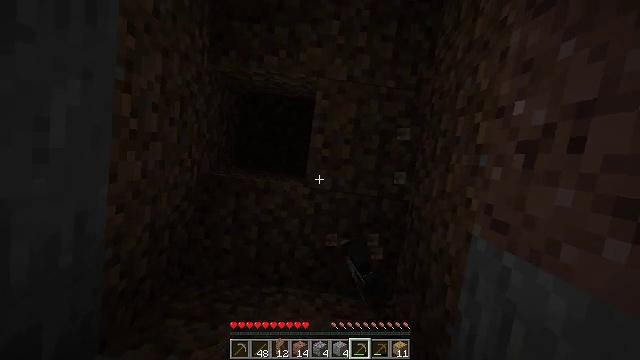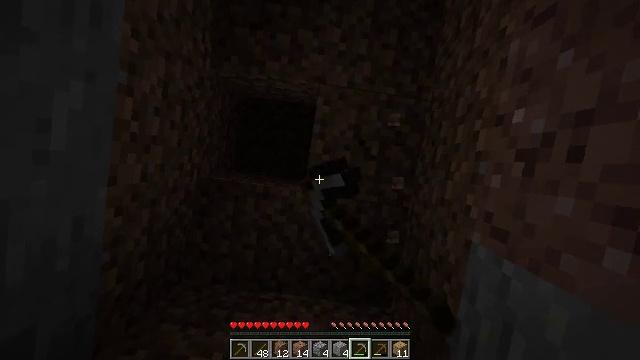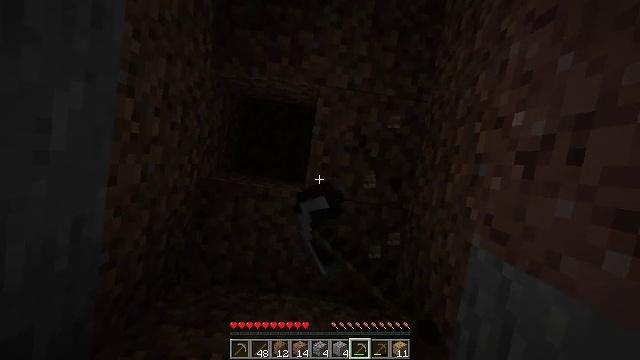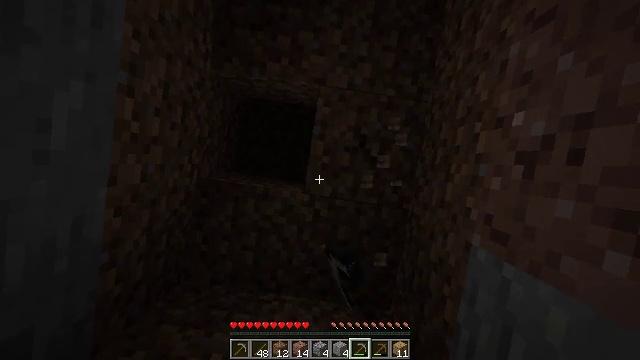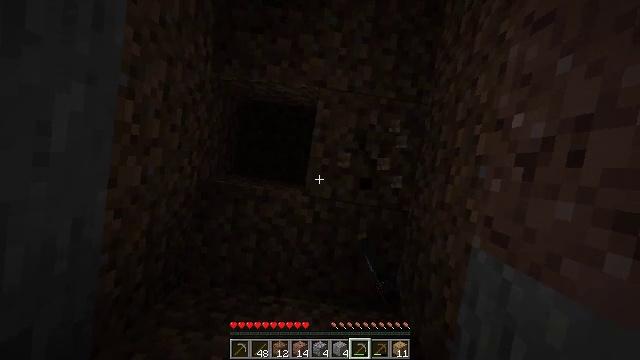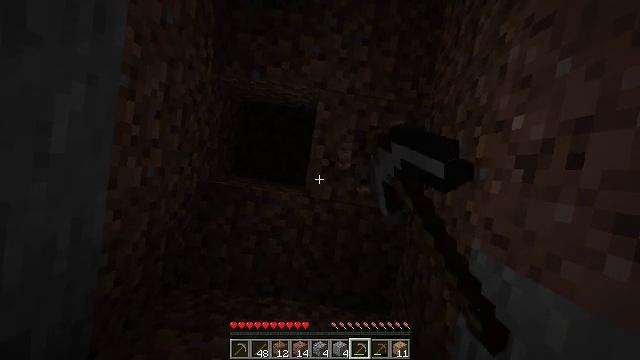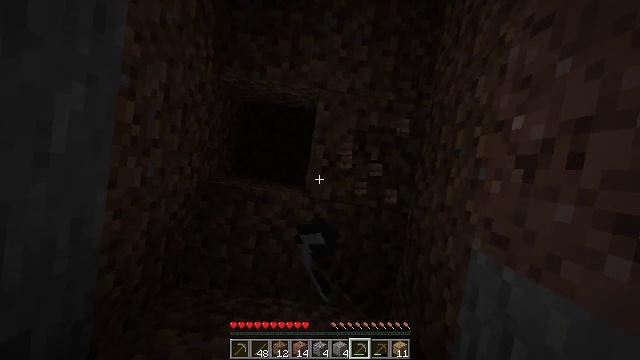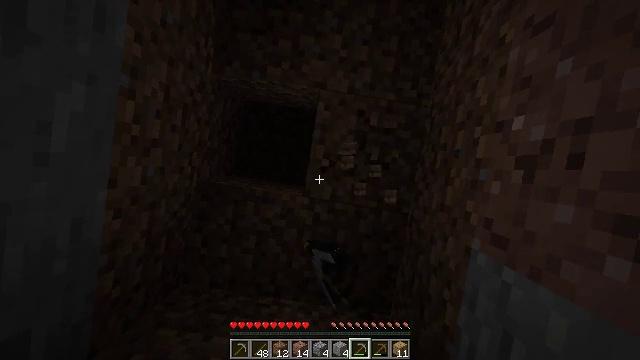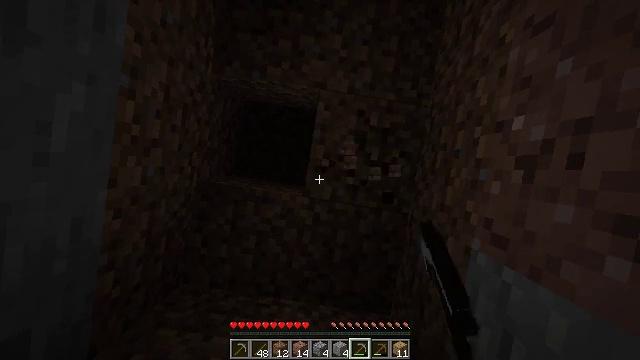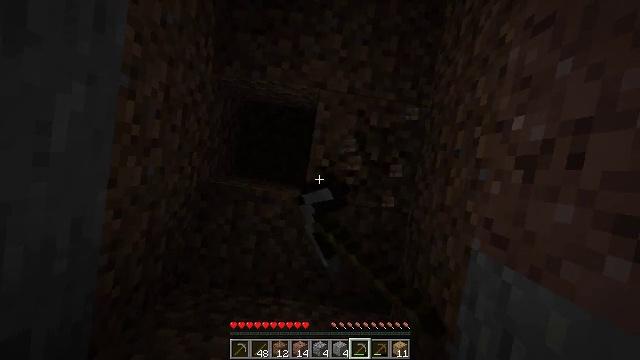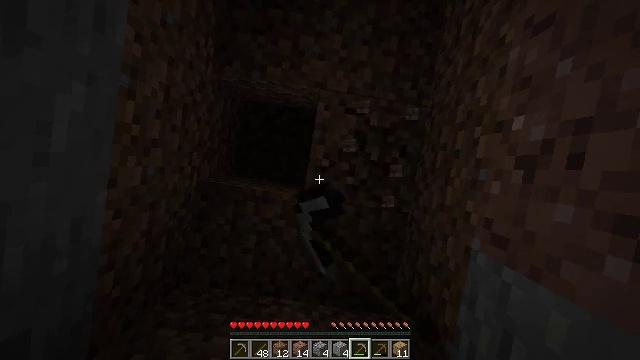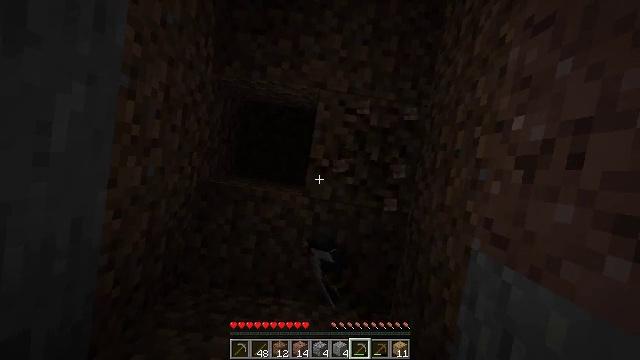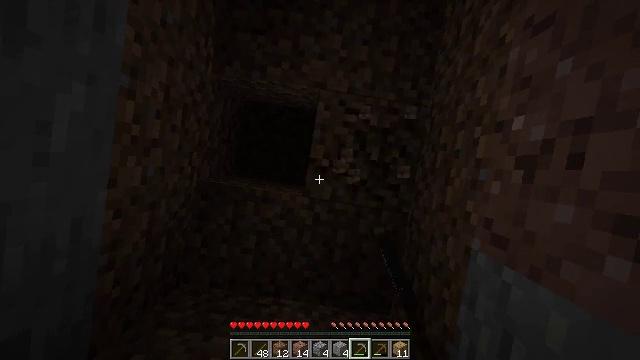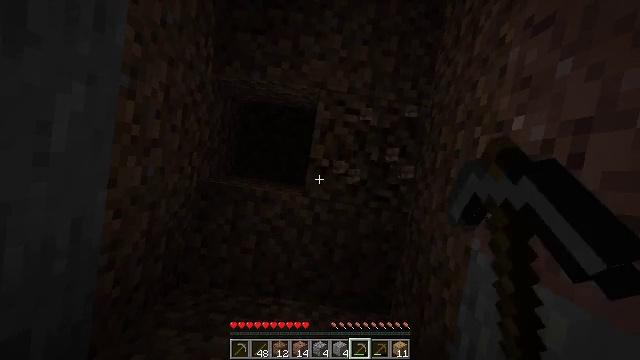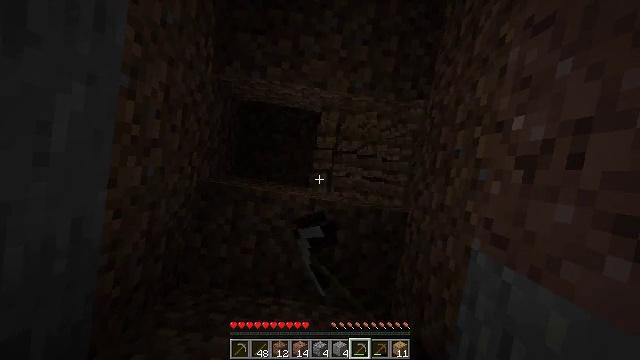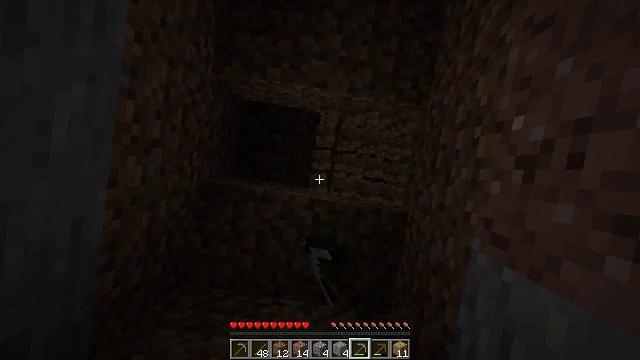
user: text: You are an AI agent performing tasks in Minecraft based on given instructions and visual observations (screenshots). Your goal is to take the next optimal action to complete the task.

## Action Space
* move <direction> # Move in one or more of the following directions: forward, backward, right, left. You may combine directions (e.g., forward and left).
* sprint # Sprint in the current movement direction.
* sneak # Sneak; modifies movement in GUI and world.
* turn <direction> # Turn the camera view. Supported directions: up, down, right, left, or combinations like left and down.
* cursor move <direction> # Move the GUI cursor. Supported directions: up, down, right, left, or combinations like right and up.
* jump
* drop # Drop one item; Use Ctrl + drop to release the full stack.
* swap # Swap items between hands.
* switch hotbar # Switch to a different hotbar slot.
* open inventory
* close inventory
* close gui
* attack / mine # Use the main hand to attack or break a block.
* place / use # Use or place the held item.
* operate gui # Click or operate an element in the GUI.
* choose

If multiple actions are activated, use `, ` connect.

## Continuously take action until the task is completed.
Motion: motion action
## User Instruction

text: Mine dirt from the ground.
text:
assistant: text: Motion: turn up, attack / mine
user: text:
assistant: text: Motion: attack / mine
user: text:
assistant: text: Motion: attack / mine
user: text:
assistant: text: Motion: attack / mine
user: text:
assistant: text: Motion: attack / mine
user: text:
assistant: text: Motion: attack / mine
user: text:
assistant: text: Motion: attack / mine
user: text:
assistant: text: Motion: attack / mine
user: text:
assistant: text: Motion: attack / mine
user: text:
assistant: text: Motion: attack / mine
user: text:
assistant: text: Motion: attack / mine
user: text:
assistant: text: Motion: attack / mine
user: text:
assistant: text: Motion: attack / mine
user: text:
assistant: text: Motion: attack / mine
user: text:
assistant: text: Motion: attack / mine
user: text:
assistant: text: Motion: attack / mine
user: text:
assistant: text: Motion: attack / mine
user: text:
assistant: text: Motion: attack / mine
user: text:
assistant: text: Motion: attack / mine
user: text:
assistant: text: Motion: attack / mine
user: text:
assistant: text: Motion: attack / mine
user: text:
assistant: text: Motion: attack / mine
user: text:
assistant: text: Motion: attack / mine
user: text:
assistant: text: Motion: attack / mine
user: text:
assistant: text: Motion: turn down, attack / mine
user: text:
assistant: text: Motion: turn down, attack / mine
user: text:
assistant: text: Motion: turn down, attack / mine
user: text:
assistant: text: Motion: turn down, attack / mine
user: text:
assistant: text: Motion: attack / mine
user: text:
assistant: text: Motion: attack / mine